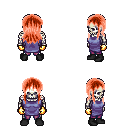
a pixel art fantasy rpg character, male body template, skeleton, chain tabard jacket, magenta pants, red unkempt hairstyle, gold gloves, black shoes, four views (front, back, left, right), 2x2 character sprite sheet, small pixel art, hard edges, no anti-aliasing